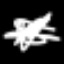
Label: squiggle